Field crop: maize
Growth stage: 2
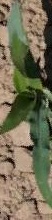
Species: maize